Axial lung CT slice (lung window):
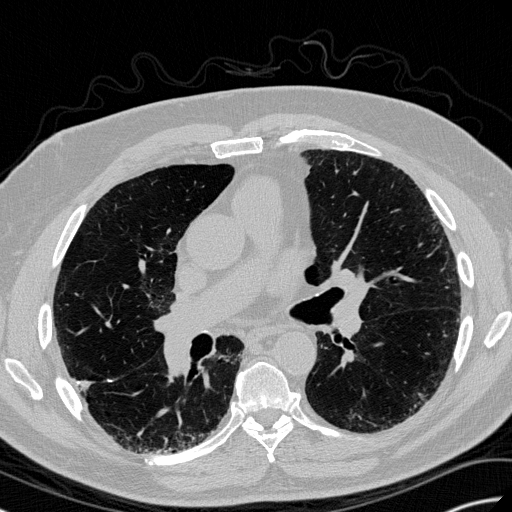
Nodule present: no